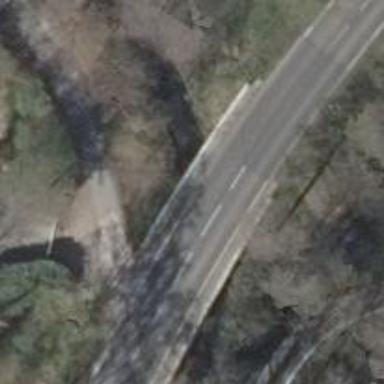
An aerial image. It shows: Asphalt road on secondary bridge.